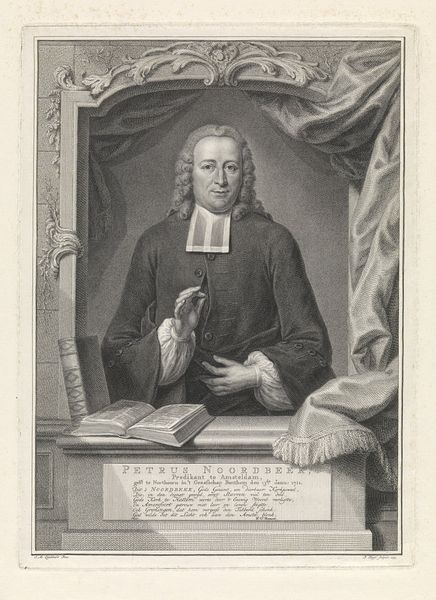
Titel: Portret van Petrus Noordbeek
Künstler: Pieter Tanjé
Standort: Amsterdam
Institution: Rijksmuseum
Schlagwörter: beige, cardinal, church, curtain, curtains, hands, pope, priest, white, window, black, face, gray, grey, hair, nose, old, portrait, picture, hand, man, head, eyes, peaceful, drawing, black and white, frame, chin, coat, mouth, buttons, books, curls, jacket, pen, smile, sculpture, statue, person, human, draft, ornaments, painter, finger, fingers, god, book, lips, cheek, altar, gesture, forehead, latin, button, text, shit, wig, catholic, clergy, 16th century, brows, peter, plaque, petrus, vicar, lecture, judge, friedlich, rules, wisdom, fingure, noordbeek, magistrate, barrister, layman, handsign, recht, jura, petrus noordneka